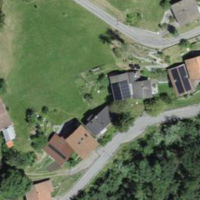
EUNIS habitat code: 24
Species observed at this site:
Tanacetum parthenium
Salvia pratensis